The image is an STFT spectrogram (time versus frequency) of a rotating-machine vibration signal. Diagnose the rotating machine from this image, choosing from: normal, misalignment, unbalance, looseness.
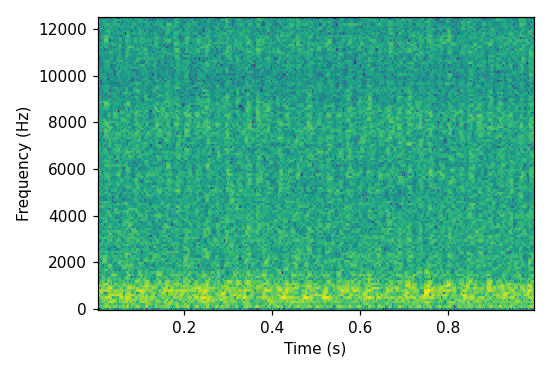
Answer: unbalance